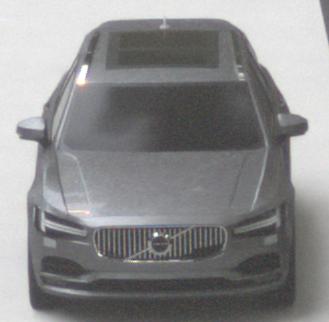
Make: Volvo
Model: V90
Detailed model: -
Model produced from: 2016
Model produced until: 2020
Doors: 5
Color: gray
Road condition: dry road
Daytime: morning or afternoon
Contrast: low contrast